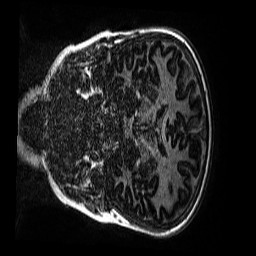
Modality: MP2RAGE
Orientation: coronal
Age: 10
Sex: female
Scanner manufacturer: siemens
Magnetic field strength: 3 T
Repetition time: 4 s
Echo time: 0.00299 s